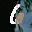
Label: 6